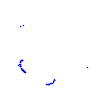
Particle: proton